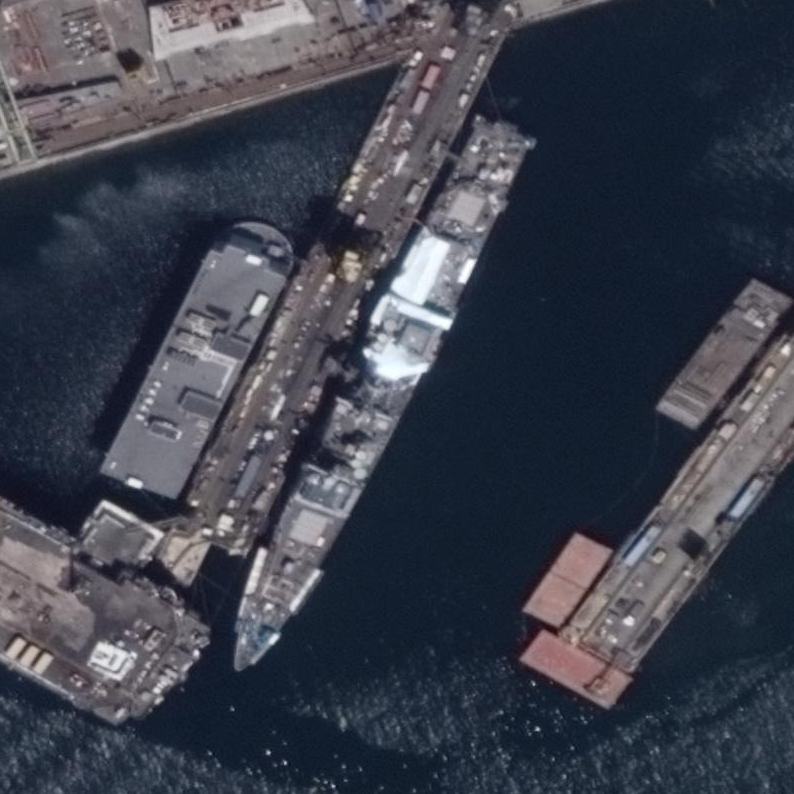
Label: cruiser